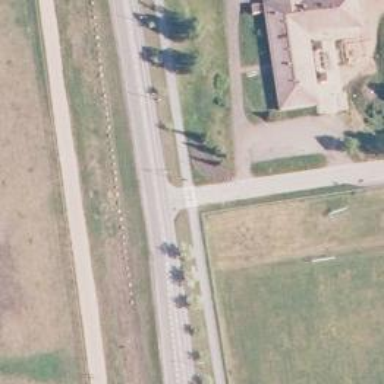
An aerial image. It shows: Road with "give way" sign.